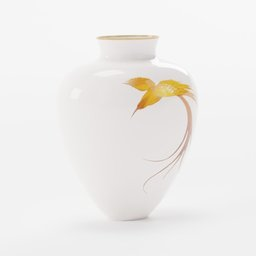
Label: decoration